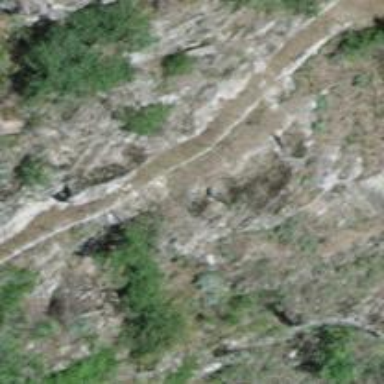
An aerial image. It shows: Path.